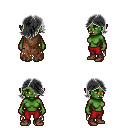
a pixel art fantasy rpg character, female body template, orc, green skin, brown tattered cape, red pants, gray swoop hairstyle, brown shoes, four views (front, back, left, right), 2x2 character sprite sheet, small pixel art, hard edges, no anti-aliasing